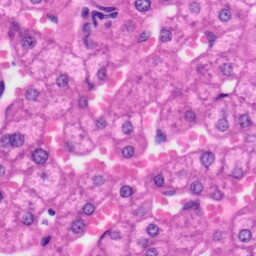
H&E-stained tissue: Liver